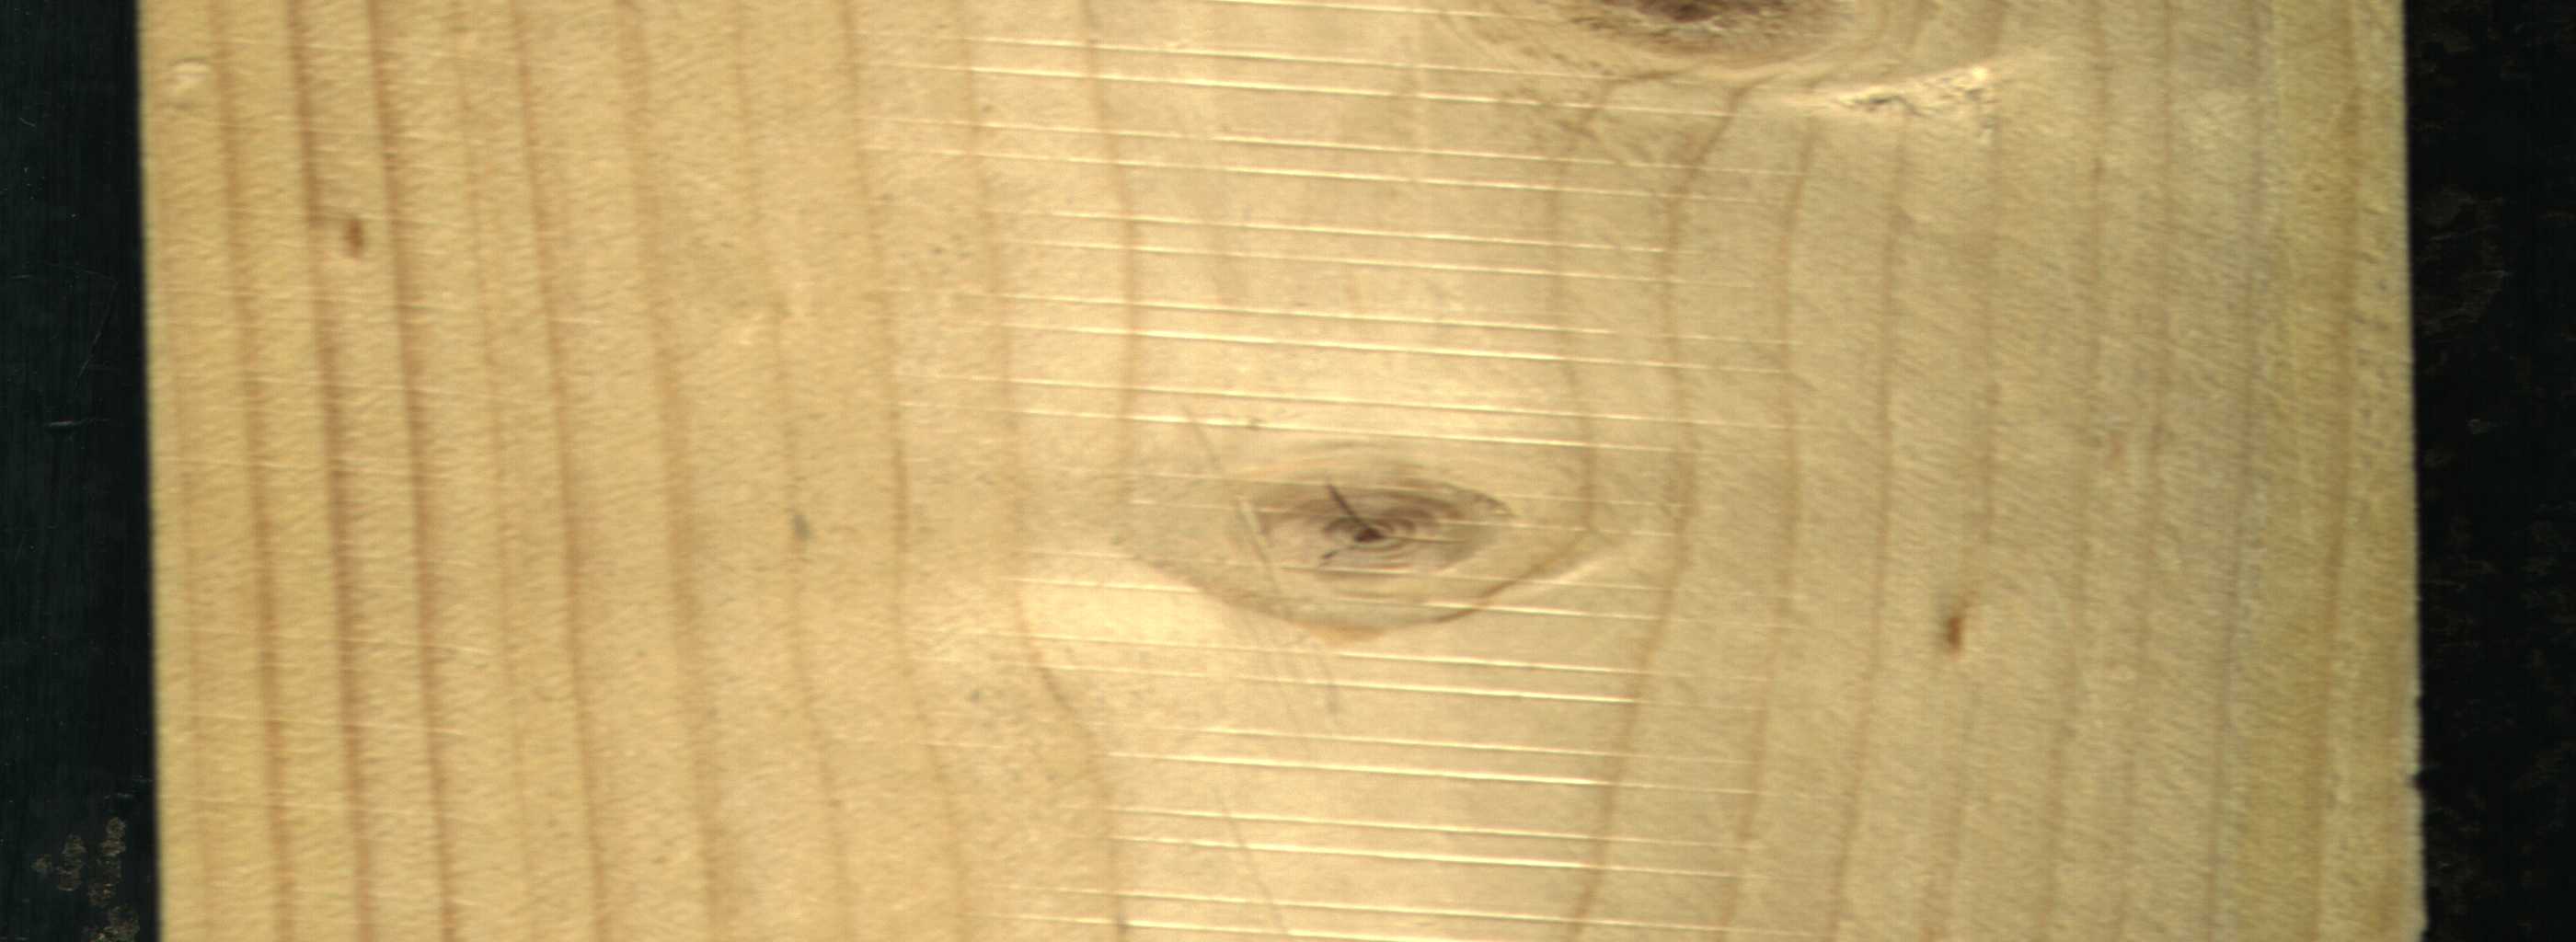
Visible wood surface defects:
knot_with_crack
Live_Knot